Question: i am currently trying to Group Values given to Pointers in a Gauge Panel.
The Scenario Looks like this:

Now i have a dataset with the following Fields:
I have all the Values in KPIValue, and I Group them with the field KPIName since i currently have 4 different KPIValues.
What i want to accomplish now is to put in in my GaugePanel and let them Show each KPIValue, meaning I want them to be , or at least let each pointer to the KPIName it is supposed to Show.
I am working with GaugePanels for the first time, but it doesn't really seem possible to me for now,
Is there a solution ?
Is there a way ?
Or at least a Workaround ? (like adding custom fields to the Data Set, which are filtered by KPIName, or something similiar ?)
Thanks a lot for your Help!
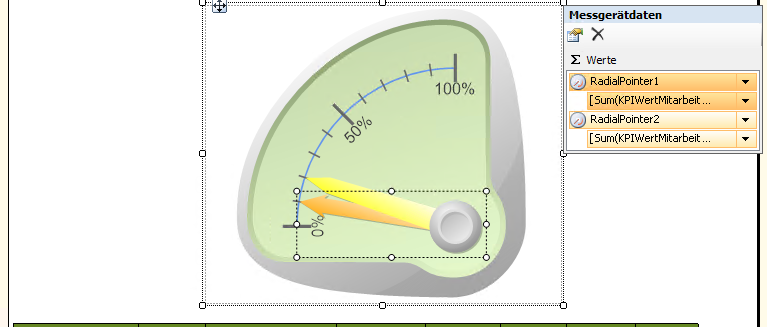
Answer: Set the expression for the pointers to
'''
=Sum(IIf(Fields!KPI.Value = "KPI1", Fields!Value.Value, 0))
=Sum(IIf(Fields!KPI.Value = "KPI2", Fields!Value.Value, 0))
=Sum(IIf(Fields!KPI.Value = "KPI3", Fields!Value.Value, 0))
...
'''